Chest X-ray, PA view. Patient: 30 years old, sex F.
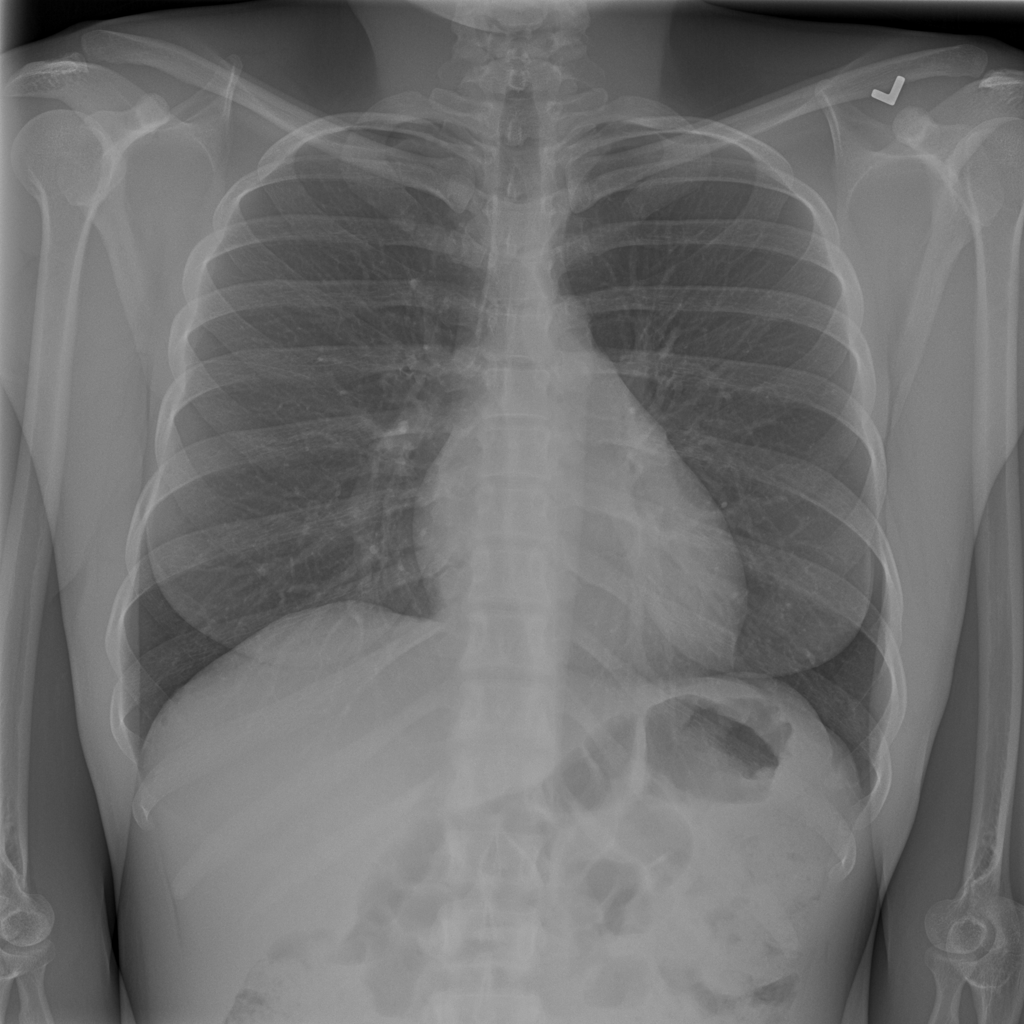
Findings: No Finding